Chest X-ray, AP view. Patient: 60 years old, sex M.
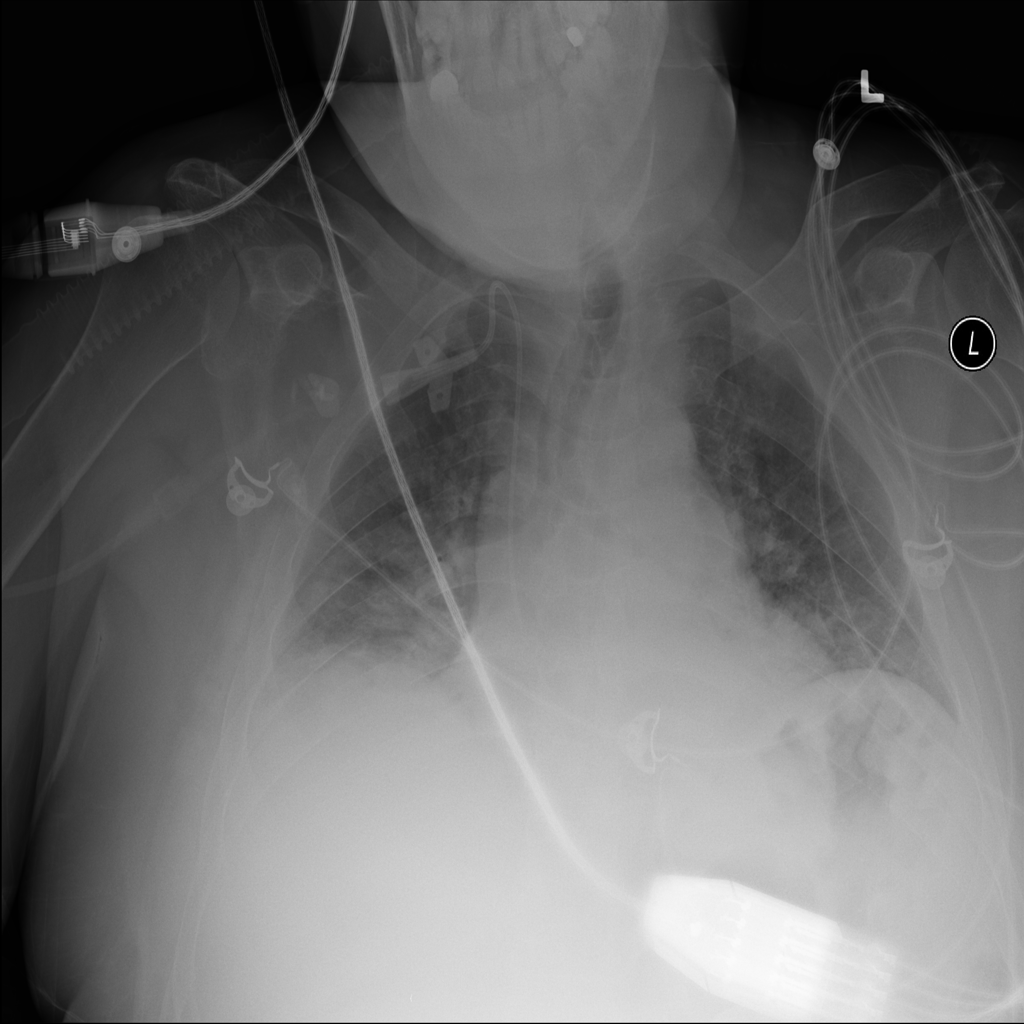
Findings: Atelectasis